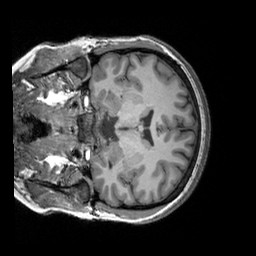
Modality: T1w
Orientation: coronal
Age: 32
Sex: female
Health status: healthy
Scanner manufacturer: siemens
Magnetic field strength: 3 T
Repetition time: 2.3 s
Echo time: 0.00303 s